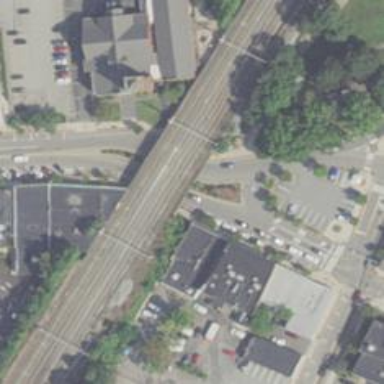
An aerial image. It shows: Bridge with electrified railway tracks featuring contact line.